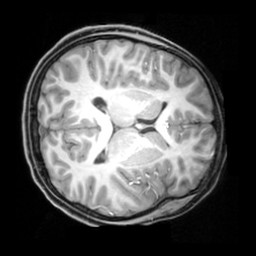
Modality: T1w
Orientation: axial
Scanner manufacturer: siemens
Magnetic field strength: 3 T
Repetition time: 1.9 s
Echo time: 0.00397 s